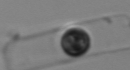
Label: Guinardia_delicatula_TAG_internal_parasite